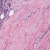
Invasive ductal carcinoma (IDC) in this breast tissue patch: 1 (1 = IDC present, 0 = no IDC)